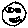
Label: smiley face